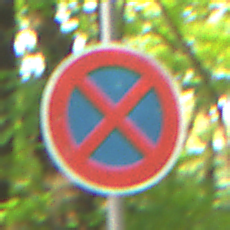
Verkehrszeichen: AbsolutesHalteverbot
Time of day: MorningAfternoon
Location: Outdoor (RoadRail)
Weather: Clear
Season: NotSpecified
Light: Natural